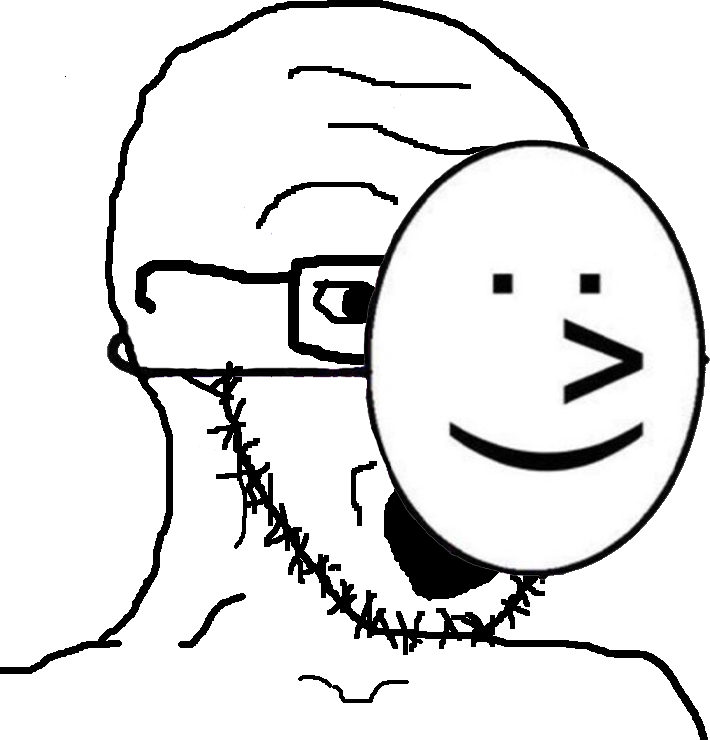
Label: 5_Soyjak